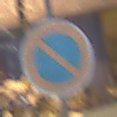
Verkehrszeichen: EingeschraenktesHalteverbot
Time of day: Night
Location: Outdoor (Urban)
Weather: Overcast
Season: Winter
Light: Artificial